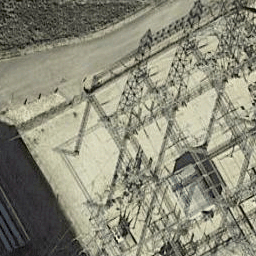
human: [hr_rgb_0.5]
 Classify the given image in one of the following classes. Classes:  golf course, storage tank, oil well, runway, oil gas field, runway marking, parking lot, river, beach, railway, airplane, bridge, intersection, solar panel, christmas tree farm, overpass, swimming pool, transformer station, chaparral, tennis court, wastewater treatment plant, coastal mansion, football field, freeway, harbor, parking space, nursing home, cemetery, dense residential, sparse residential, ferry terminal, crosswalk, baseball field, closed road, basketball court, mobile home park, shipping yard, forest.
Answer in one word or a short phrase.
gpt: transformer station